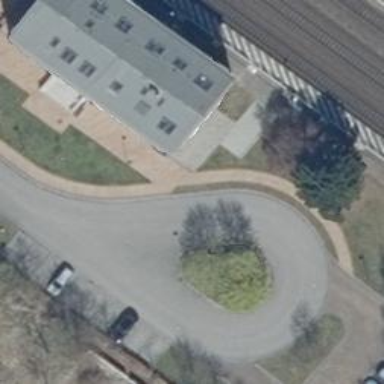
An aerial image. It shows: Bicycle rental facility.